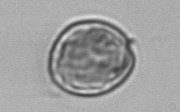
Label: Prorocentrum